Field crop: maize
Growth stage: 2
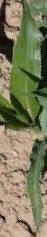
Species: maize